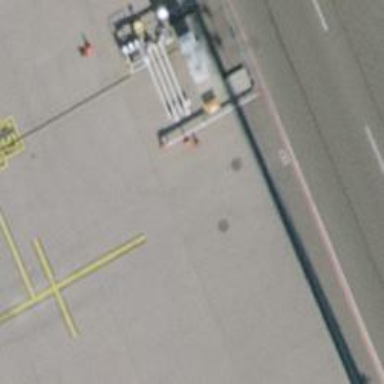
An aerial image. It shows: Airport parking position.